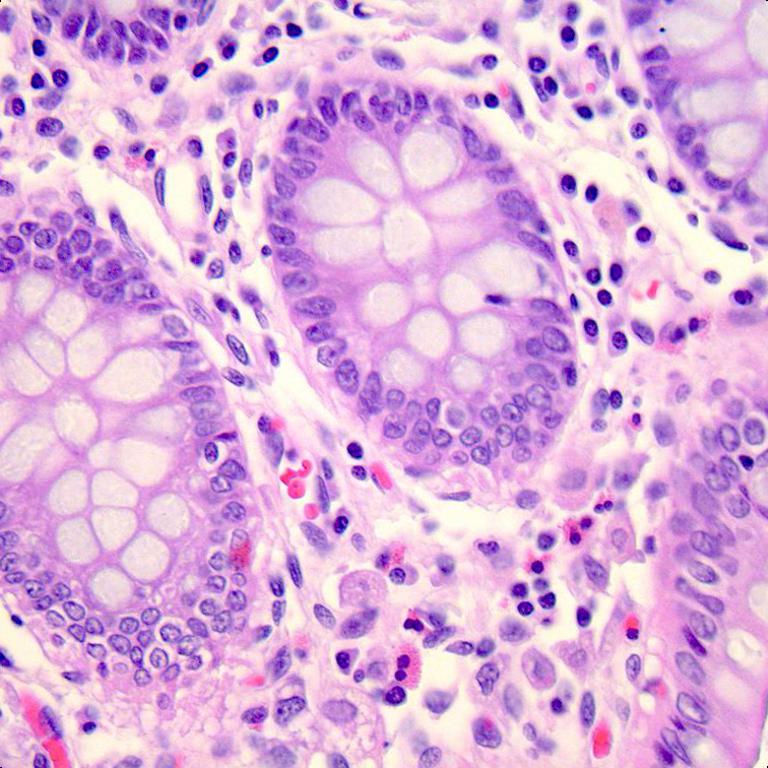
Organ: colon
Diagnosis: benign